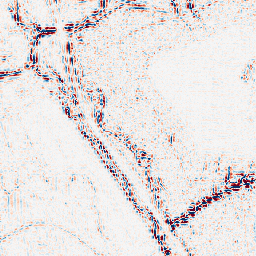
Category: wavelet
Decomposition family: wavelet_biorthogonal
Decomposition parameters: wavelet: bior2.4
level: 2
Upsampling method: sinc_blackman
Upsampling parameters: scale: 2
kernel_size: 4
Upsampling scale: 2